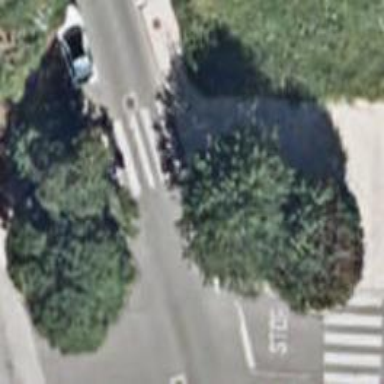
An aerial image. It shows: Zebra crossing on the road.